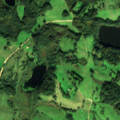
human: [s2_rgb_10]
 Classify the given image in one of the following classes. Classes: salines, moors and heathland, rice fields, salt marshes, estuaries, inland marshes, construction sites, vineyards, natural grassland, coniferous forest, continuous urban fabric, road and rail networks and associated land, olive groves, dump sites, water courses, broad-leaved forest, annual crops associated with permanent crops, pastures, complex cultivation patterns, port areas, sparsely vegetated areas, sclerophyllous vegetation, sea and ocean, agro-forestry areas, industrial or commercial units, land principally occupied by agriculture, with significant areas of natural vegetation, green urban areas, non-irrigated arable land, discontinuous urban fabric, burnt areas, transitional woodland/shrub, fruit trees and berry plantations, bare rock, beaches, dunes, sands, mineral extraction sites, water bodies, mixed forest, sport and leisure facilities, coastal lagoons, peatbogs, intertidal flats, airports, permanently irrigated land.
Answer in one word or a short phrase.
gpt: pastures, complex cultivation patterns, land principally occupied by agriculture, with significant areas of natural vegetation, broad-leaved forest, mixed forest, transitional woodland/shrub